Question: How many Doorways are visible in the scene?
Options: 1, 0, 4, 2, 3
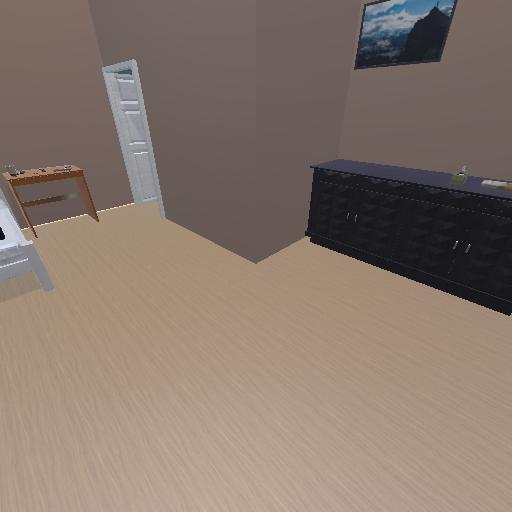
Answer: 1